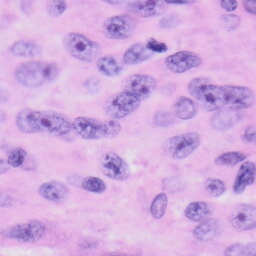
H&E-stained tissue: Skin